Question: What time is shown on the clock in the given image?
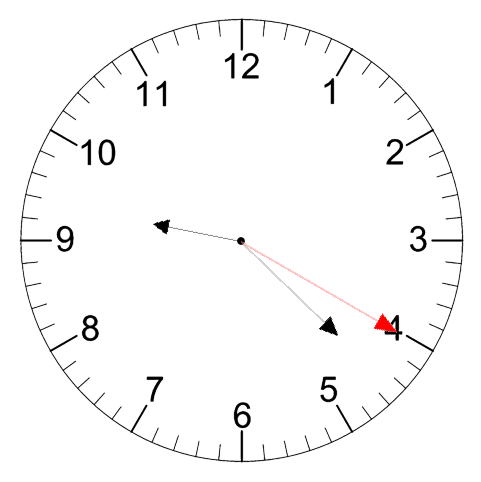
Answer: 09:22:20